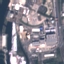
Land use / land cover class: Industrial